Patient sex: M
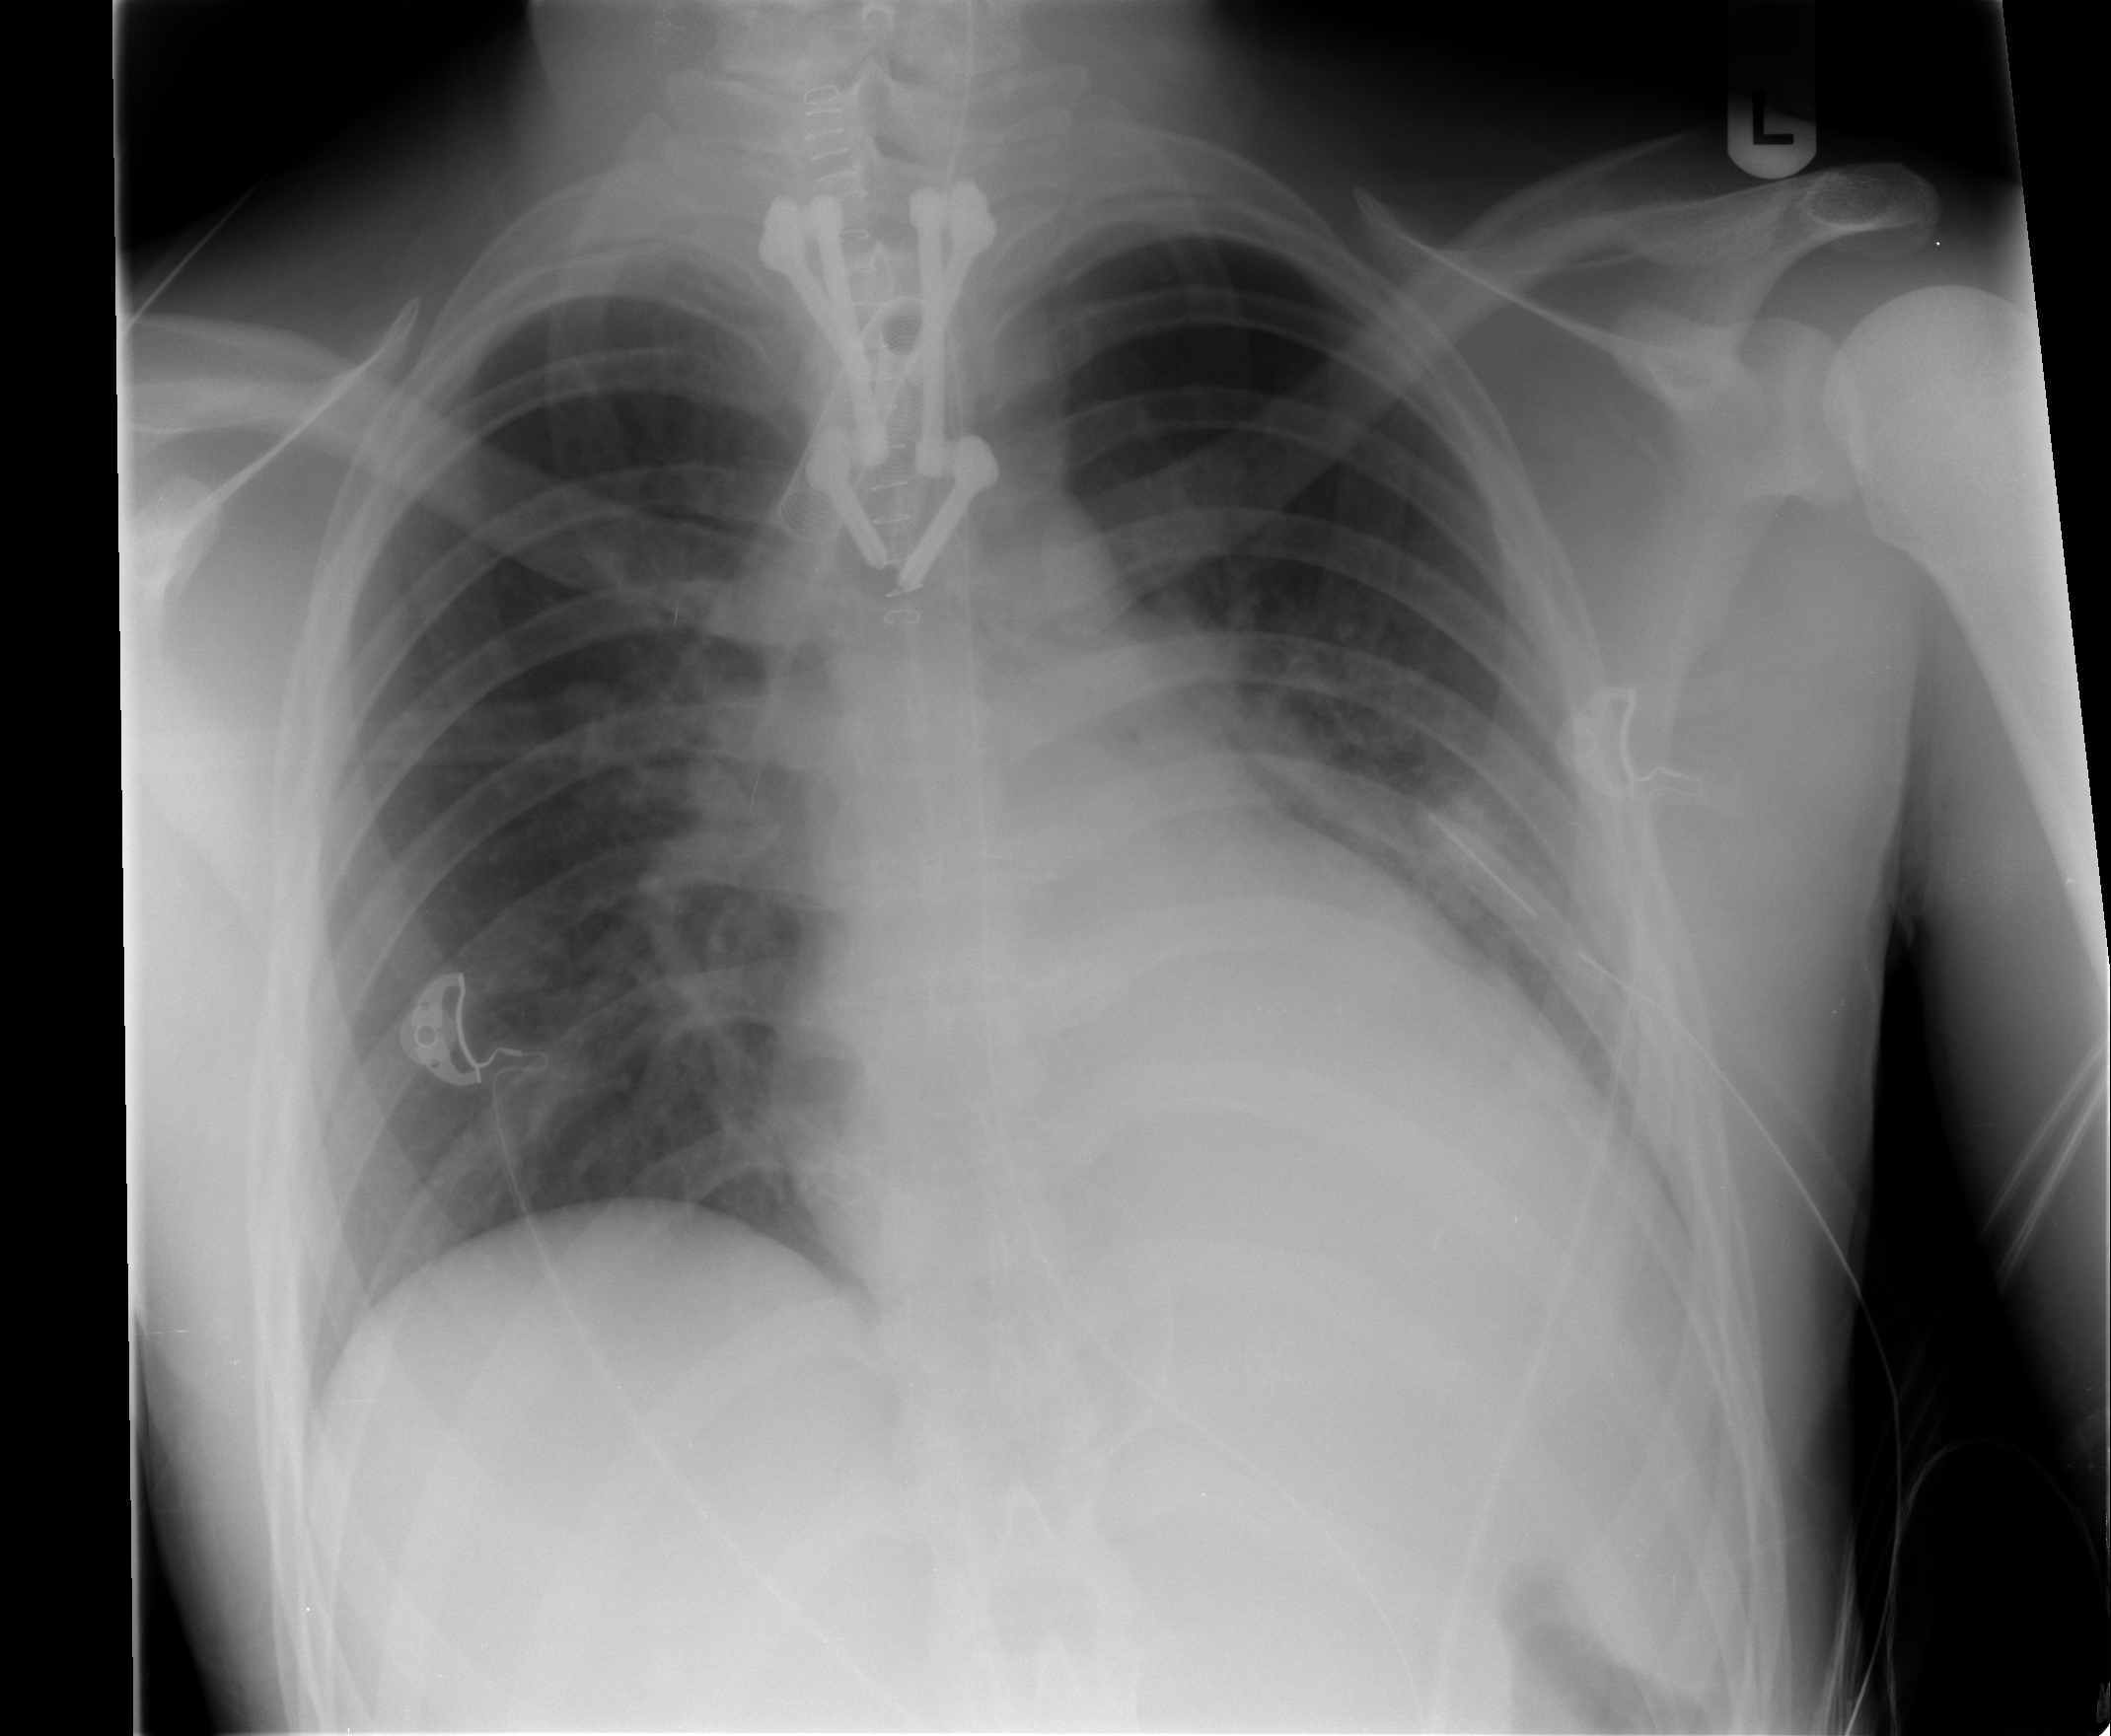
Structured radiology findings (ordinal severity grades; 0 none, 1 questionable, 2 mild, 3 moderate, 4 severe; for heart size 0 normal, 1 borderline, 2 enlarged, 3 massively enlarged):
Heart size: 2
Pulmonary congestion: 2
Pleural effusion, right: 0
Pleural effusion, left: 1
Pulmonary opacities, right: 0
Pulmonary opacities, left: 2
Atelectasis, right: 0
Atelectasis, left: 2